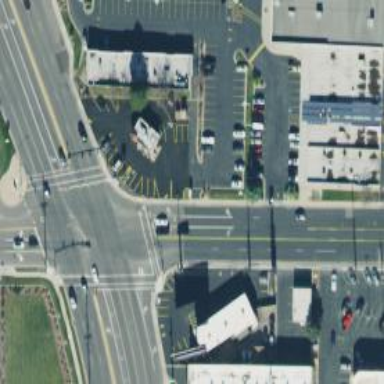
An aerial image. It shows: Crossing with marked lines on the road.